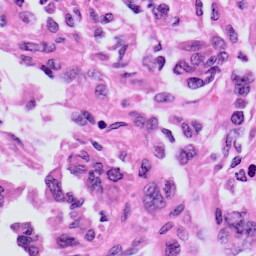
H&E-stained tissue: Skin